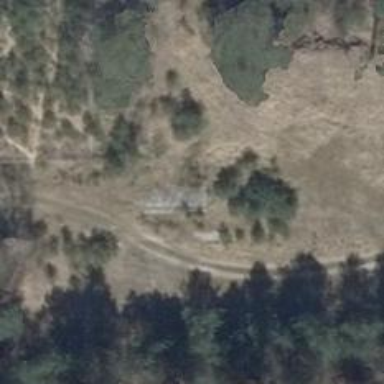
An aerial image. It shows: Hunting stand.